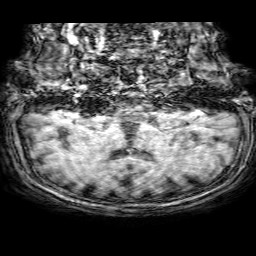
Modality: T1w
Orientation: sagittal
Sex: female
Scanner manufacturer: philips
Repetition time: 0.008211 s
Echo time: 0.00379 s